Aerial crown-view tile of a tropical tree (Barro Colorado Island, Panama), acquired 20240611:
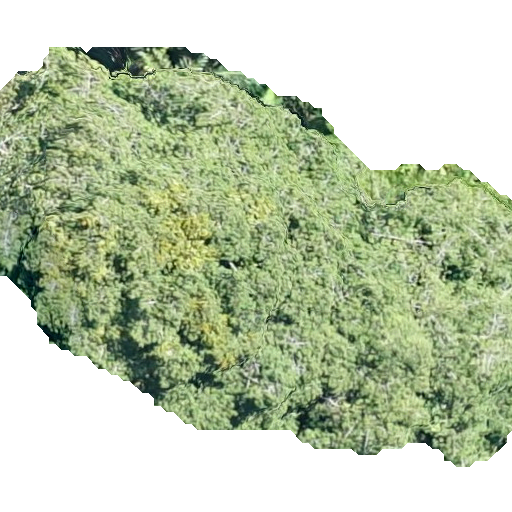
Species: Virola surinamensis
GBIF accepted scientific name: Virola surinamensis
Crown area: 262.894 m²